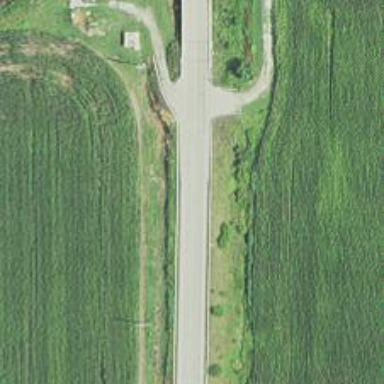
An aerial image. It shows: Secondary road.